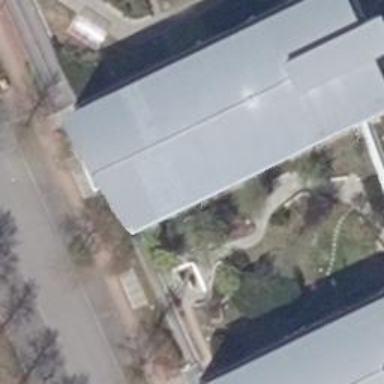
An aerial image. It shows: Government office.